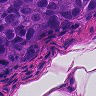
Metastatic tissue present: yes